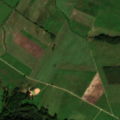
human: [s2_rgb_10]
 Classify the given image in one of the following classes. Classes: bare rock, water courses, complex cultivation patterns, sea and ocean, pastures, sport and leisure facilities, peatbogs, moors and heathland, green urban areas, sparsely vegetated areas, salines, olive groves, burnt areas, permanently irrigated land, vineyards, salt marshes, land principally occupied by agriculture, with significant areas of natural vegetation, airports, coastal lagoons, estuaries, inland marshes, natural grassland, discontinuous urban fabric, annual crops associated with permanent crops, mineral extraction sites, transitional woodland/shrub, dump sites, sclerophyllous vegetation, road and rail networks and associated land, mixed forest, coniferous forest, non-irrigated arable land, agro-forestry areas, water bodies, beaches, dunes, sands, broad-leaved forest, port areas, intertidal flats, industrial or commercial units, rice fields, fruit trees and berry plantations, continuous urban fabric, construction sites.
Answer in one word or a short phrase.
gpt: non-irrigated arable land, pastures, complex cultivation patterns, land principally occupied by agriculture, with significant areas of natural vegetation